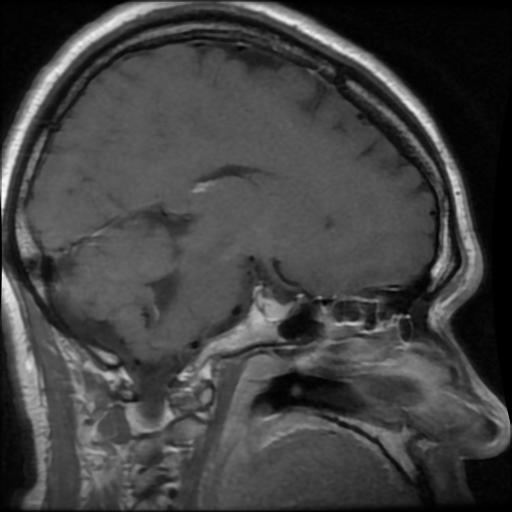
Label: pituitary